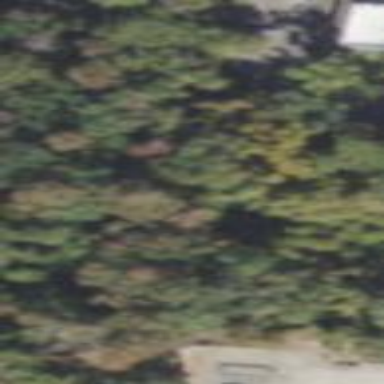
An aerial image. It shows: Mixed woodland with various types of leaves.